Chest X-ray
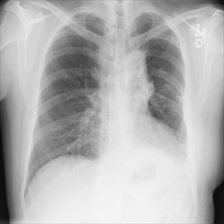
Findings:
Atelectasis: negative
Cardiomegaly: negative
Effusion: positive
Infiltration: negative
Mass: negative
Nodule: negative
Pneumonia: negative
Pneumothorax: positive
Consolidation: negative
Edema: negative
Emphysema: negative
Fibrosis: negative
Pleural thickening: negative
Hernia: negative